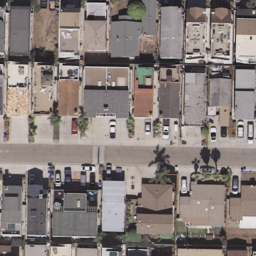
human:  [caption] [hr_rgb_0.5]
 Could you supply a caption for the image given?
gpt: Many different kinds of houses arranged neatly and some roads go through them .

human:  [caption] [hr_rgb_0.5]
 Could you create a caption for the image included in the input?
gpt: There are many different kinds of houses arranged neatly .

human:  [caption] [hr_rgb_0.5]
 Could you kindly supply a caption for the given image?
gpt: This is a dense residential area with houses and roads .

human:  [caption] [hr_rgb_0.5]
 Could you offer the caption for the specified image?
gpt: It is a dense residential area with lots of houses arranged neatly .

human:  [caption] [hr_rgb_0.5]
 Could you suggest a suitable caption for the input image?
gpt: There are many houses and roads in the dense residential area .